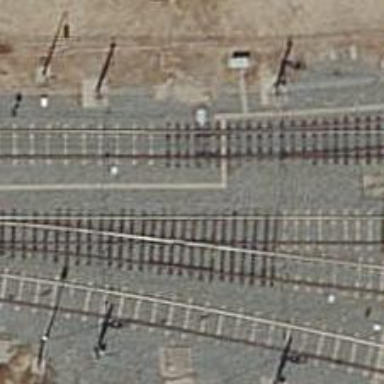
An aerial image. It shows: Railway switch.